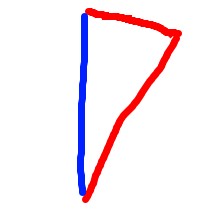
Shape: triangle